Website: bh-photo
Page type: account-selection
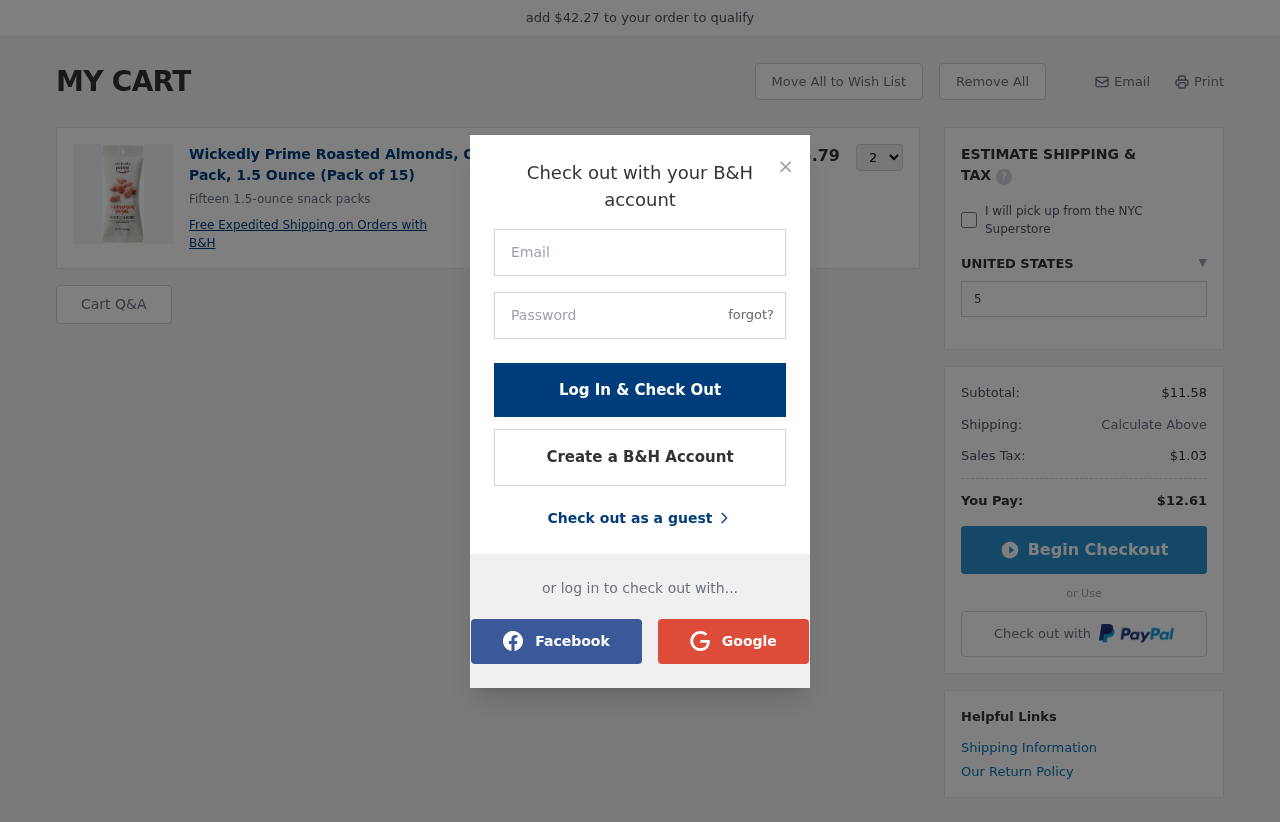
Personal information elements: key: PII_COUNTRY
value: UNITED STATES
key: PII_LOGIN_USERNAME
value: leon7469
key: PII_POSTCODE
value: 52904
Product elements: key: PRODUCT1_DESC
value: Fifteen 1.5-ounce snack packs
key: PRODUCT1_NAME
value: Wickedly Prime Roasted Almonds, Cinnamon-Sugar, Snack Pack, 1.5 Ounce (Pack of 15)
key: PRODUCT1_PRICE
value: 5.79
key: PRODUCT1_QUANTITY
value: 2
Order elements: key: ORDER_SUBTOTAL
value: $11.58
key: ORDER_TAX
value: $1.03
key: ORDER_TOTAL
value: $12.61
Other elements: key: AMOUNT_TO_QUALIFY
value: $42.27